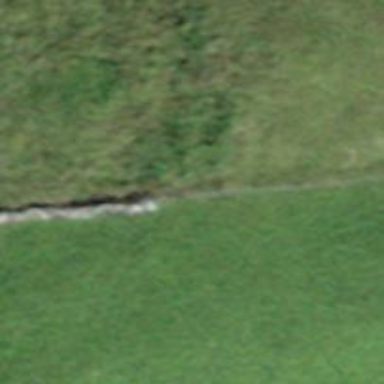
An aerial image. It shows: Dry stone wall barrier.